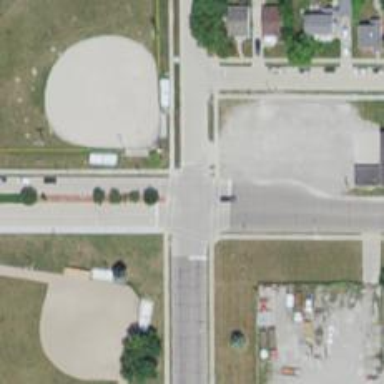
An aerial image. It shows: Residential road with separate sidewalk.